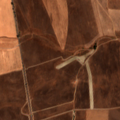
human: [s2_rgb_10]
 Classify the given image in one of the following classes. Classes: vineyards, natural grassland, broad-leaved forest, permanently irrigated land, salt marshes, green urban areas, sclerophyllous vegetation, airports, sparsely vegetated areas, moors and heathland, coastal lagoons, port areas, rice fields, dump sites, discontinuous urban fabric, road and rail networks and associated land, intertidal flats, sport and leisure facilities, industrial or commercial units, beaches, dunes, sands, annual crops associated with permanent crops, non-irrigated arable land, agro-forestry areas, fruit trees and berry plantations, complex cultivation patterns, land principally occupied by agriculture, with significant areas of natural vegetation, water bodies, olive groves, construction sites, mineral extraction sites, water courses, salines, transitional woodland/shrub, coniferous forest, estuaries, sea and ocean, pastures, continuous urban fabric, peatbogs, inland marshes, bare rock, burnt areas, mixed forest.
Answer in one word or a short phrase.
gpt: non-irrigated arable land